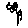
Label: flower